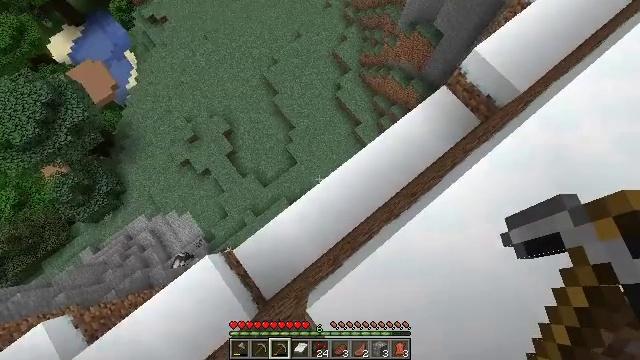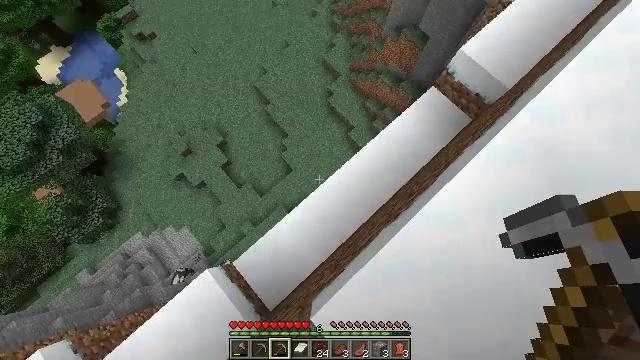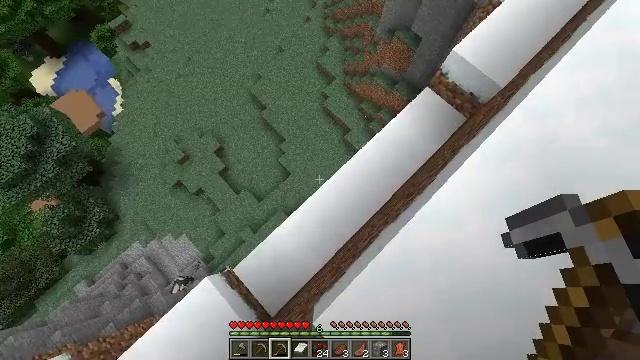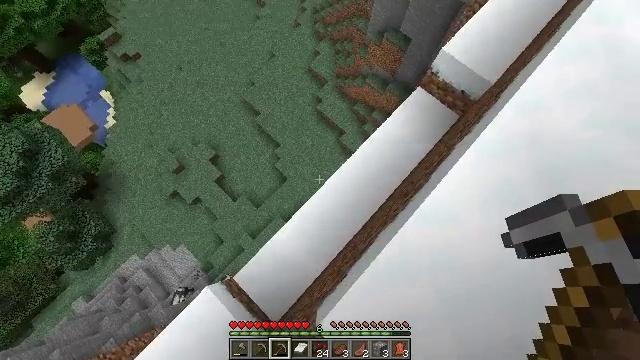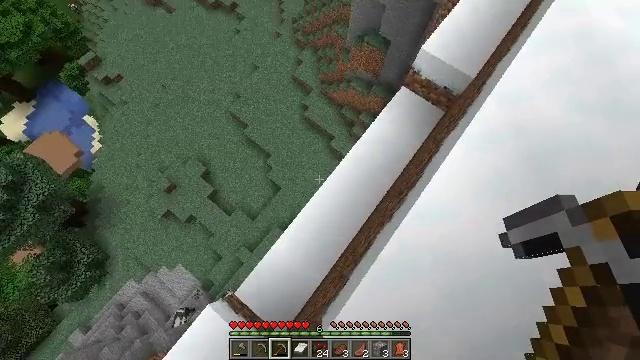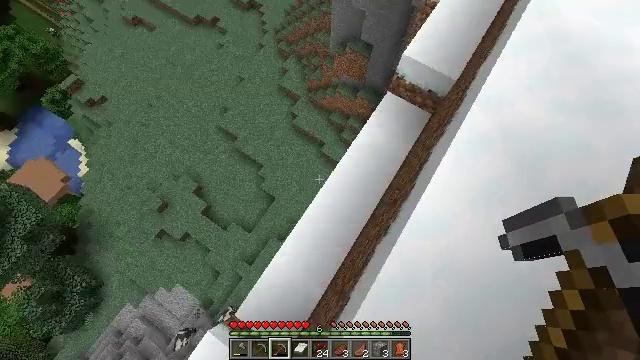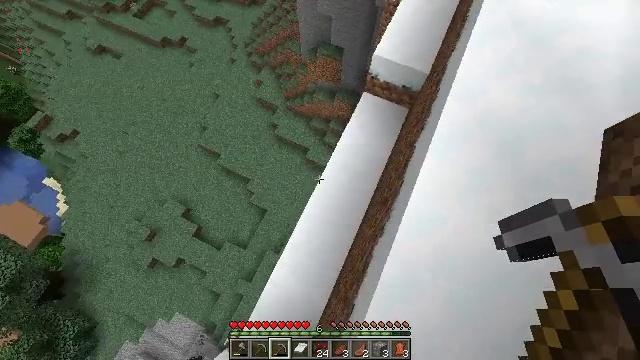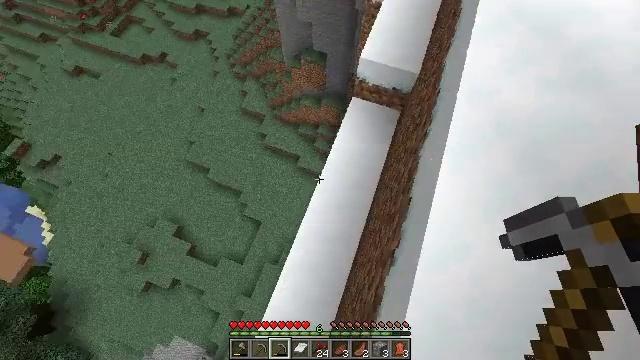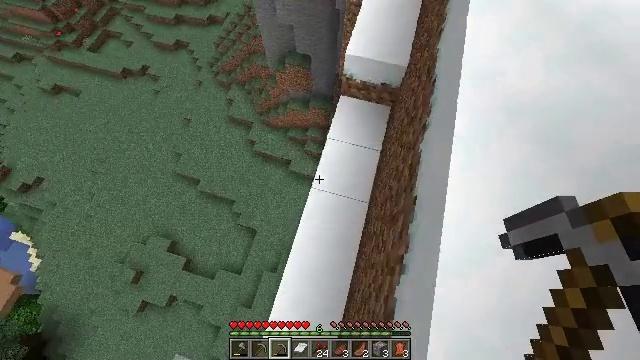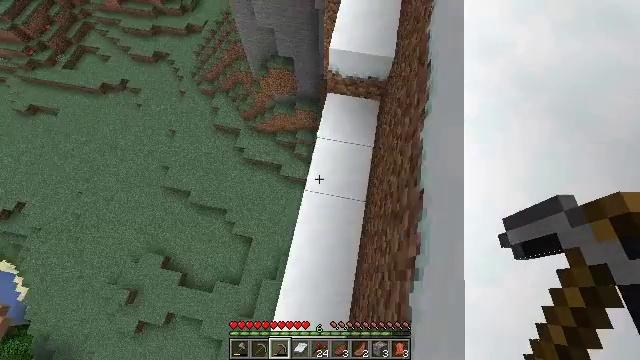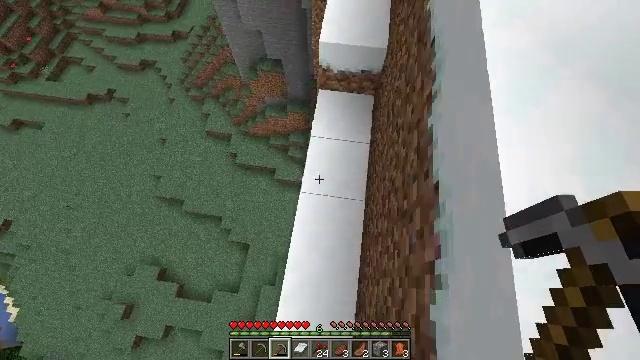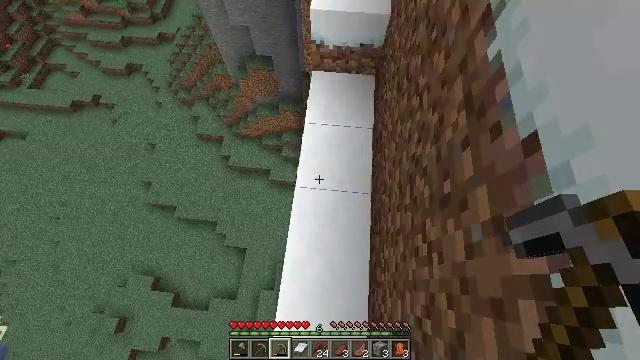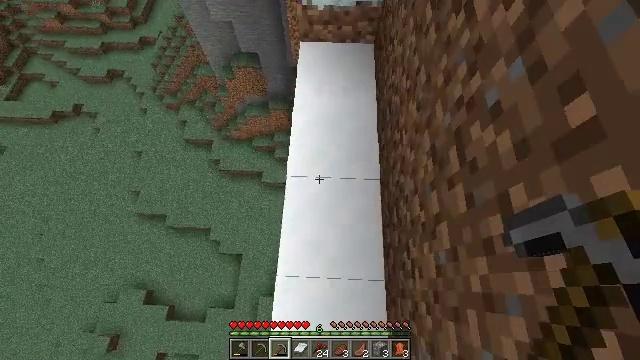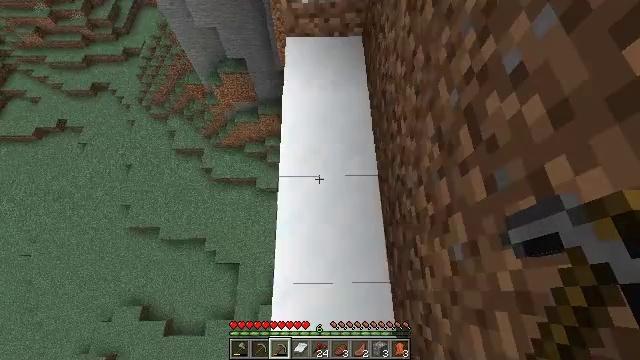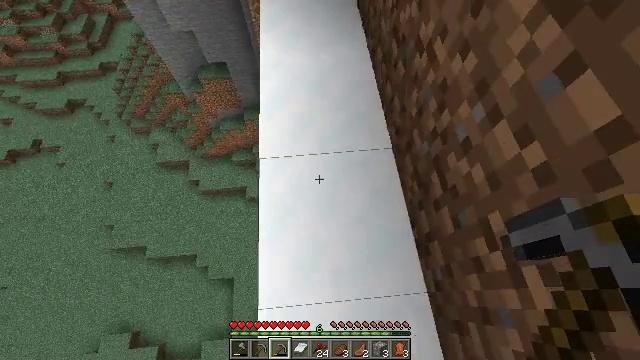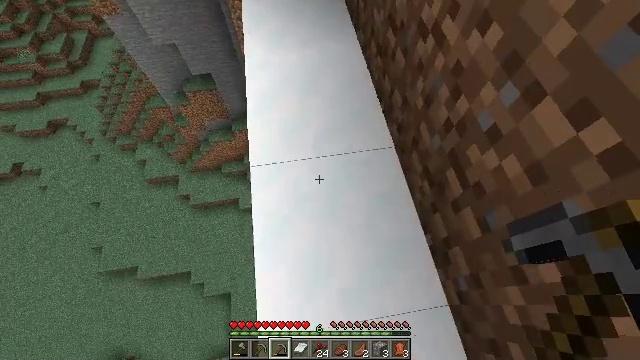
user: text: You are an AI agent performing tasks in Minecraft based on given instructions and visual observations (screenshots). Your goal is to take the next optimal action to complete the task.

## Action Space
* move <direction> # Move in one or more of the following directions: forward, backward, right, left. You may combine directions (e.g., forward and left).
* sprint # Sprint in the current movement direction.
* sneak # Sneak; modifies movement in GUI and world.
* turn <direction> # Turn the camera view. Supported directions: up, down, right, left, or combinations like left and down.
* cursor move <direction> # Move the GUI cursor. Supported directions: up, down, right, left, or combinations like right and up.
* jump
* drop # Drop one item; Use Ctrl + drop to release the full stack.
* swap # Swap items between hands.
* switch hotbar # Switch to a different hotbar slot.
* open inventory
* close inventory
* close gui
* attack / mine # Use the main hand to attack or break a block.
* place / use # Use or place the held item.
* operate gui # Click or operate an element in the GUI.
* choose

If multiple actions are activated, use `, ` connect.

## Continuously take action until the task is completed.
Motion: motion action
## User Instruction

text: Collect the mushroom stem from giant mushrooms.
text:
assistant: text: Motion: turn right and up
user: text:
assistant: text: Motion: turn right
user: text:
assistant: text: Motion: turn right
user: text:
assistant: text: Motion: turn right and up
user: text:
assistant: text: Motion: move forward, turn right and up
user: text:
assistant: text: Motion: move forward, turn right and up
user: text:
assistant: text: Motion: move forward, turn right and up
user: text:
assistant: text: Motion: turn right
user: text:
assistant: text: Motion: turn right
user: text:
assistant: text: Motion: turn right
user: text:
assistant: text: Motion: turn right
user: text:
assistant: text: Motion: turn right
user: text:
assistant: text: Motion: turn right
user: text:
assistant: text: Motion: turn right and up
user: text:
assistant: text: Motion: turn right and up
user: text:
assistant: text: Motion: turn right and up
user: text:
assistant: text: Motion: turn right and up
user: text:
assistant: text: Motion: no_op
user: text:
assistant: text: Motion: turn up
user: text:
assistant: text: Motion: turn up
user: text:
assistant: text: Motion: turn up
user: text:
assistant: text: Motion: turn right and up
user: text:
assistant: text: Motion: turn up
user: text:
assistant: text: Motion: turn up
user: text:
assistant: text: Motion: turn up
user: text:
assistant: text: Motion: move forward, turn up
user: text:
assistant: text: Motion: move forward
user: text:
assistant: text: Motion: move forward, turn up
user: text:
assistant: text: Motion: move forward
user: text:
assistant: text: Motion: move forward, turn left and up